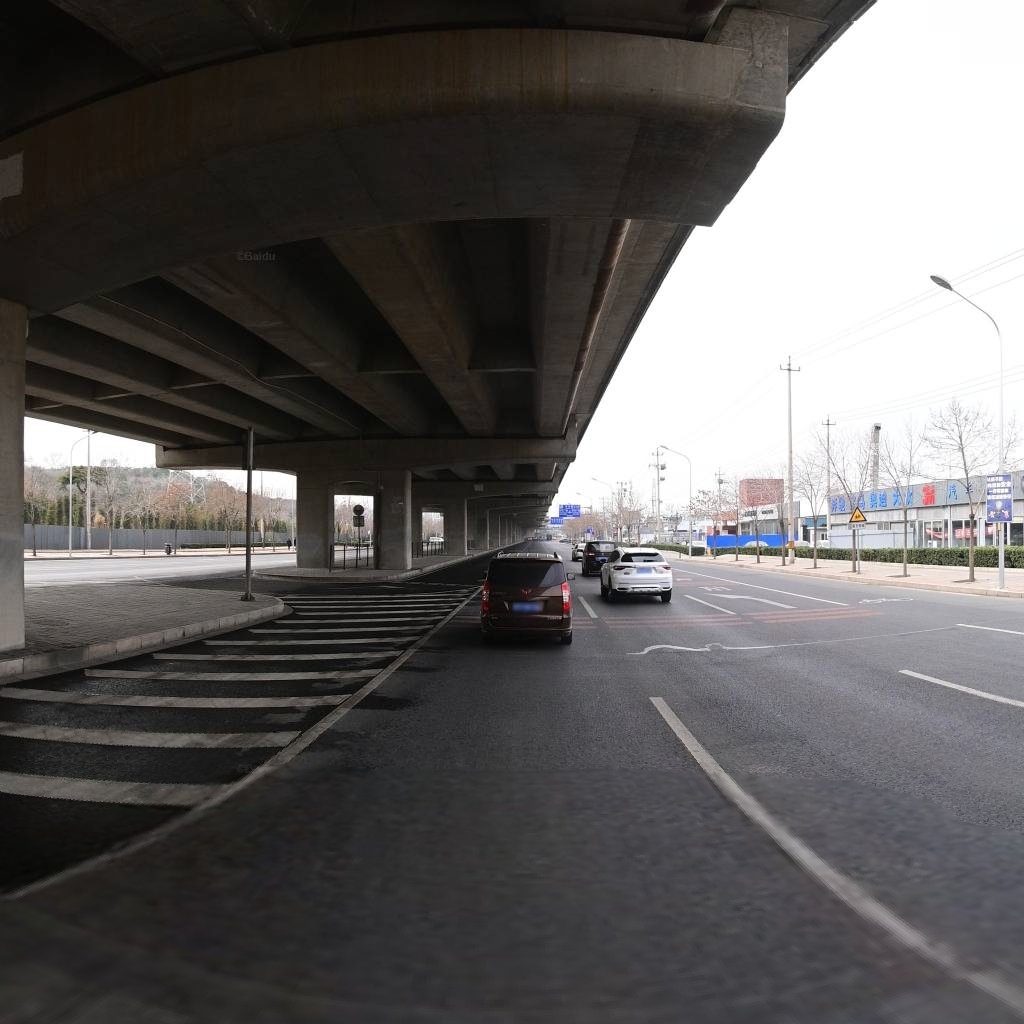
Region: Haidian
Road damage annotations: transverse patch